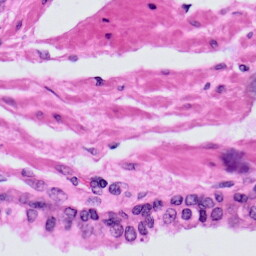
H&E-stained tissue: Prostate